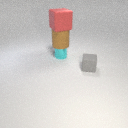
large brown rubber cylinder below large red rubber cube